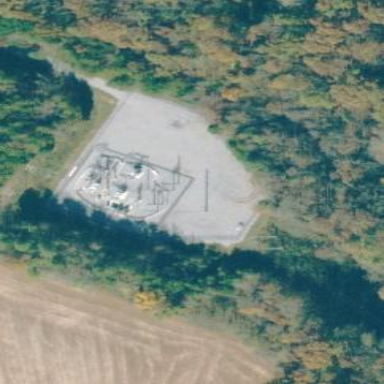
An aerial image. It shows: Distribution power substation secured by fence.